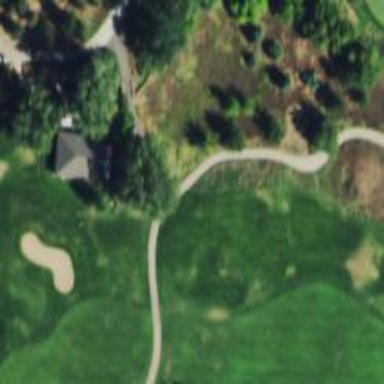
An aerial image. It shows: Golf cartpath that is also road path.